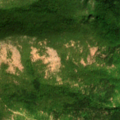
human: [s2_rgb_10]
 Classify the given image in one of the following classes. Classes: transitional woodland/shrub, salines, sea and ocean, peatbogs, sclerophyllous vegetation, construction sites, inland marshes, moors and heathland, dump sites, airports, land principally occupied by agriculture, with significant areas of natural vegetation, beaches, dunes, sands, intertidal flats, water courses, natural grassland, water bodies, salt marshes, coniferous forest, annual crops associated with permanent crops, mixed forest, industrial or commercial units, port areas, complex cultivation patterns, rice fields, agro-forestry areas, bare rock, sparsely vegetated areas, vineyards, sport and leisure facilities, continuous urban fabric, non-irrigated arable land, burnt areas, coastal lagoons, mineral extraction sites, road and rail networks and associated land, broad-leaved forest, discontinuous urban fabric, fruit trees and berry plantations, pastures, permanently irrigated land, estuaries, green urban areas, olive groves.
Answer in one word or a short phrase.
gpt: broad-leaved forest, natural grassland, transitional woodland/shrub